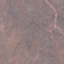
Land use / land cover class: HerbaceousVegetation